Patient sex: M
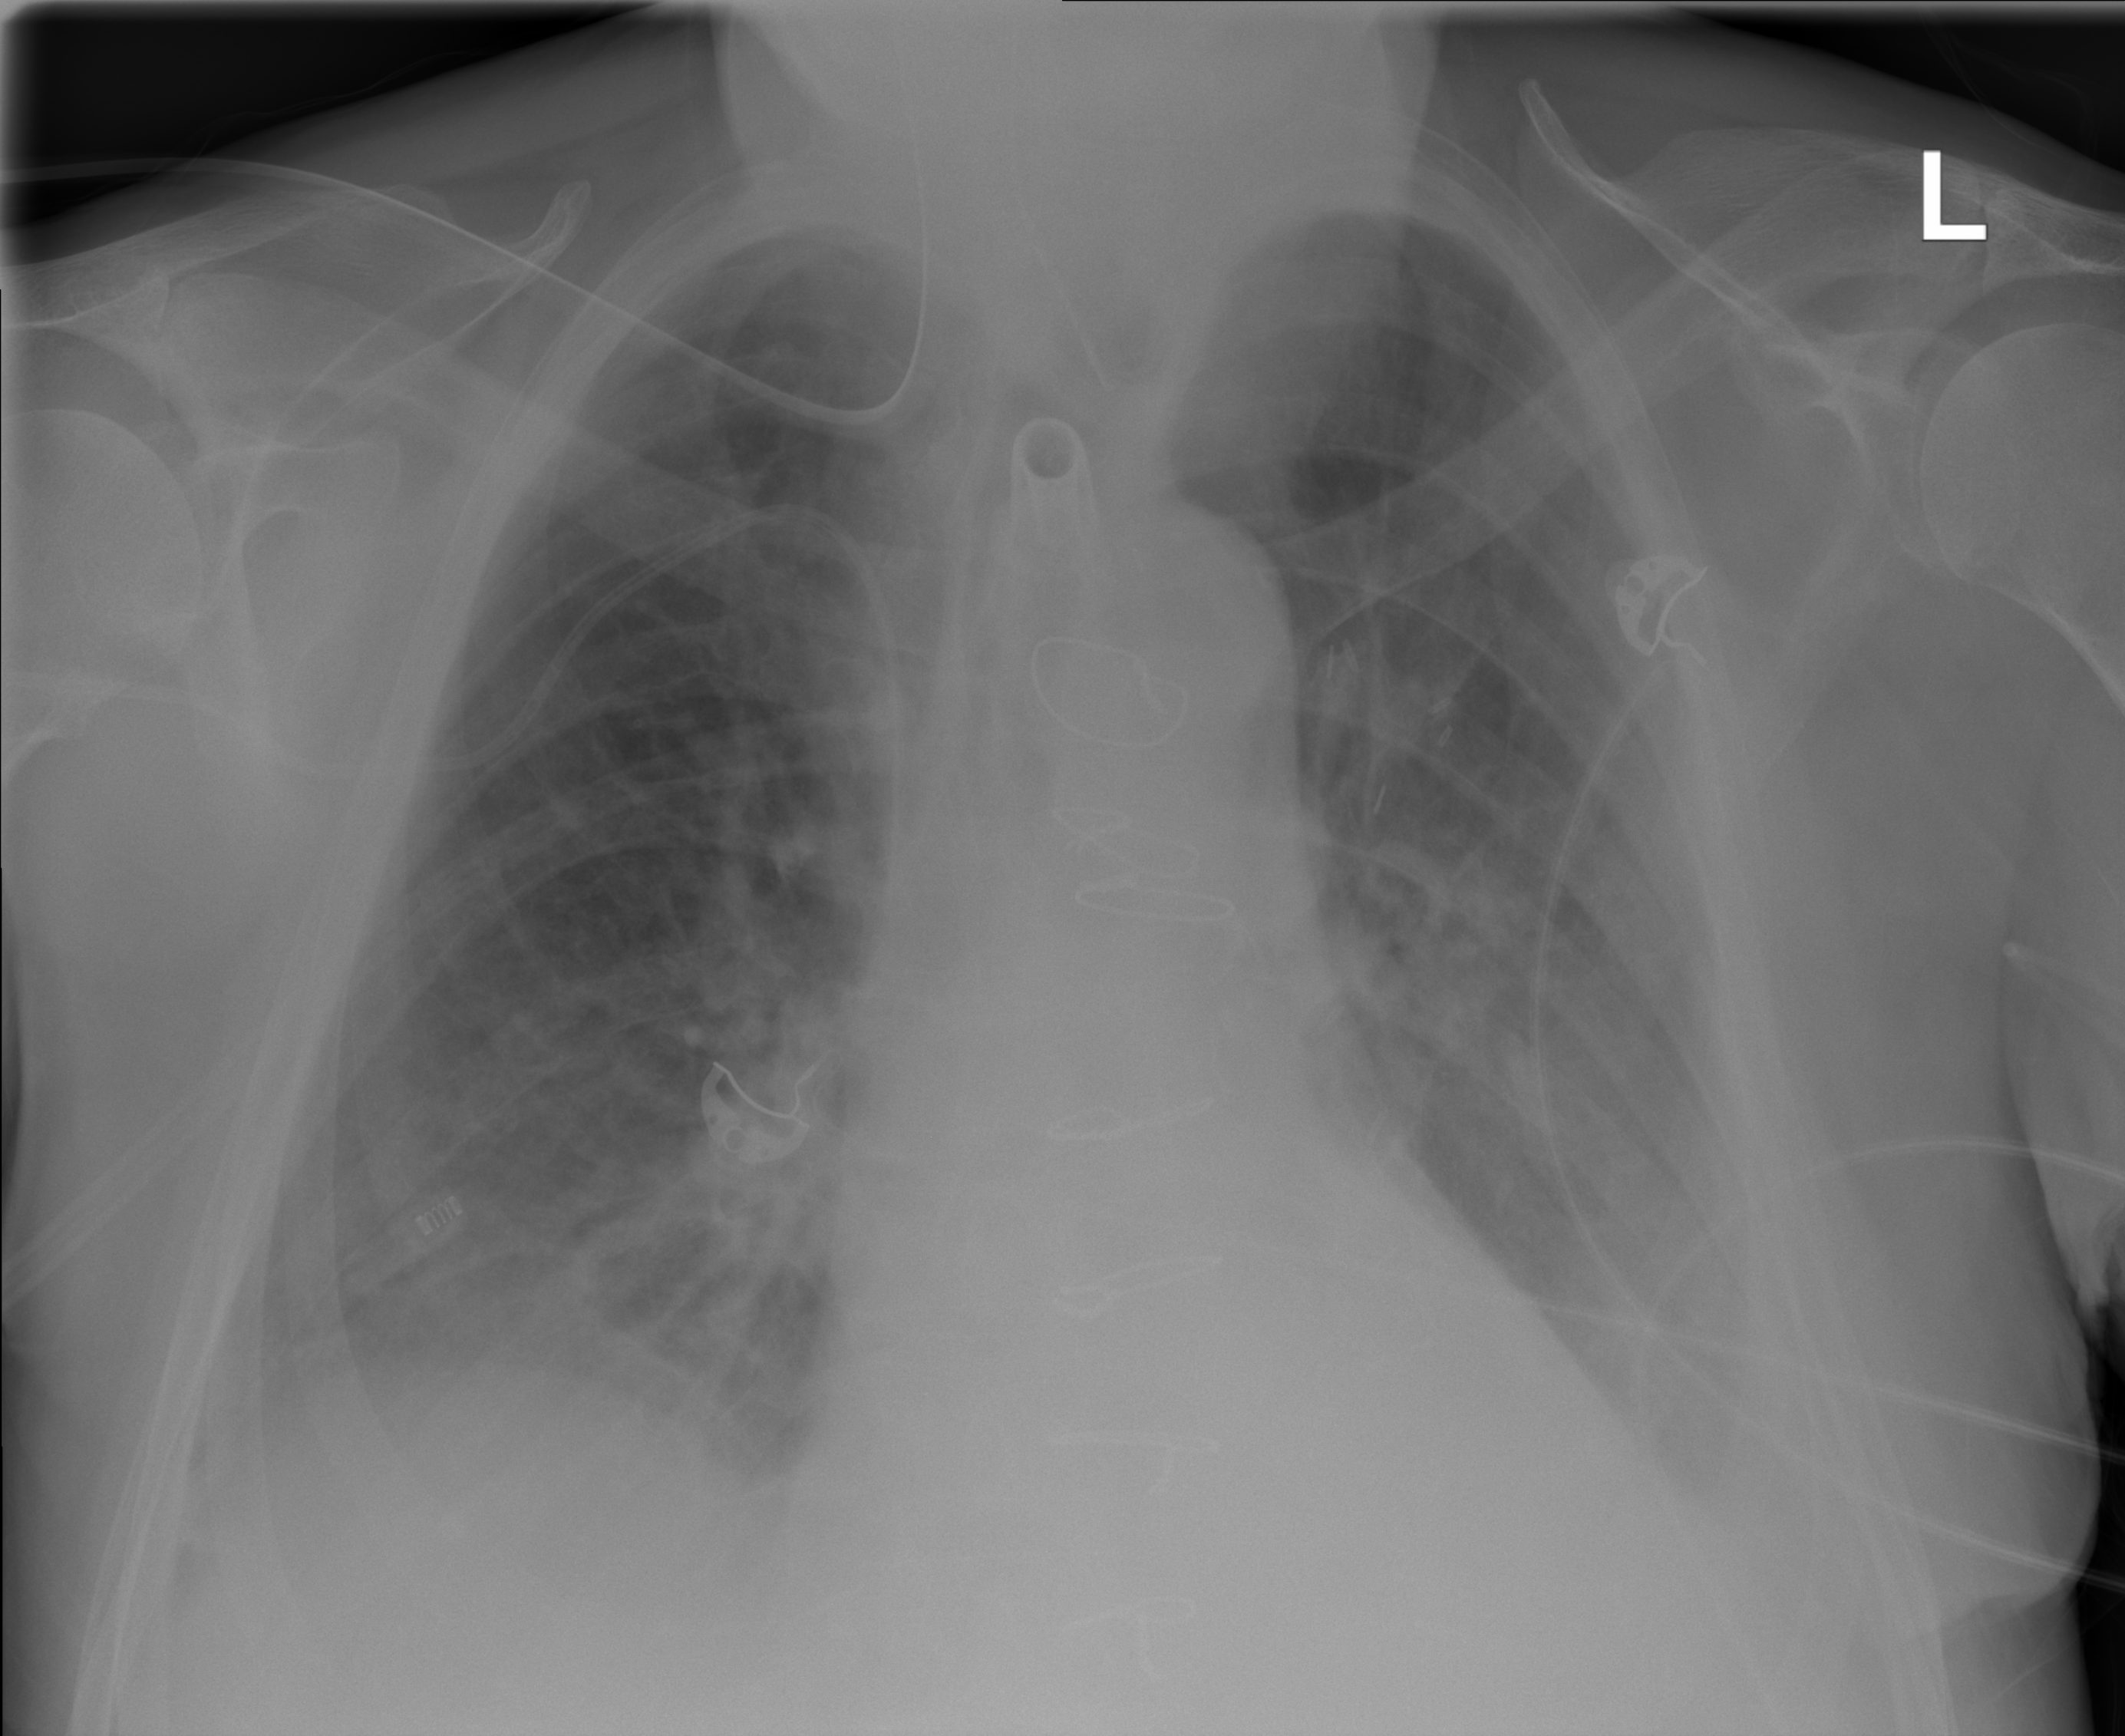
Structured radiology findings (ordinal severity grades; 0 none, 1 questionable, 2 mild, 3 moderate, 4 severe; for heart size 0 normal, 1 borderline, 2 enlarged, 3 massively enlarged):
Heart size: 1
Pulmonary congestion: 2
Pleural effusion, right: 2
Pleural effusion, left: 2
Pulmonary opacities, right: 0
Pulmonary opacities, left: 0
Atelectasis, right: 2
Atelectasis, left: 2